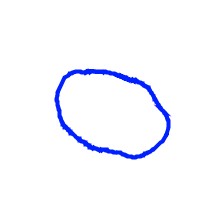
Shape: circle